Interaction volume radius: 5 \u00c5
Interaction volume height: 10 \u00c5
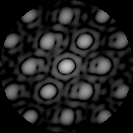
Disorder parameter: 0.1299